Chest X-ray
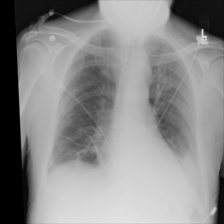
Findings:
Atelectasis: negative
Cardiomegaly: negative
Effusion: negative
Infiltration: positive
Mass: negative
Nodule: negative
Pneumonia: negative
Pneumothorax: negative
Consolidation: positive
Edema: negative
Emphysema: negative
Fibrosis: negative
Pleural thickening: negative
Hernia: negative